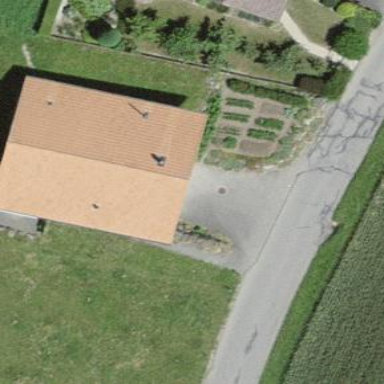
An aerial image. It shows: Residential building with gabled roof.